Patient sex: M
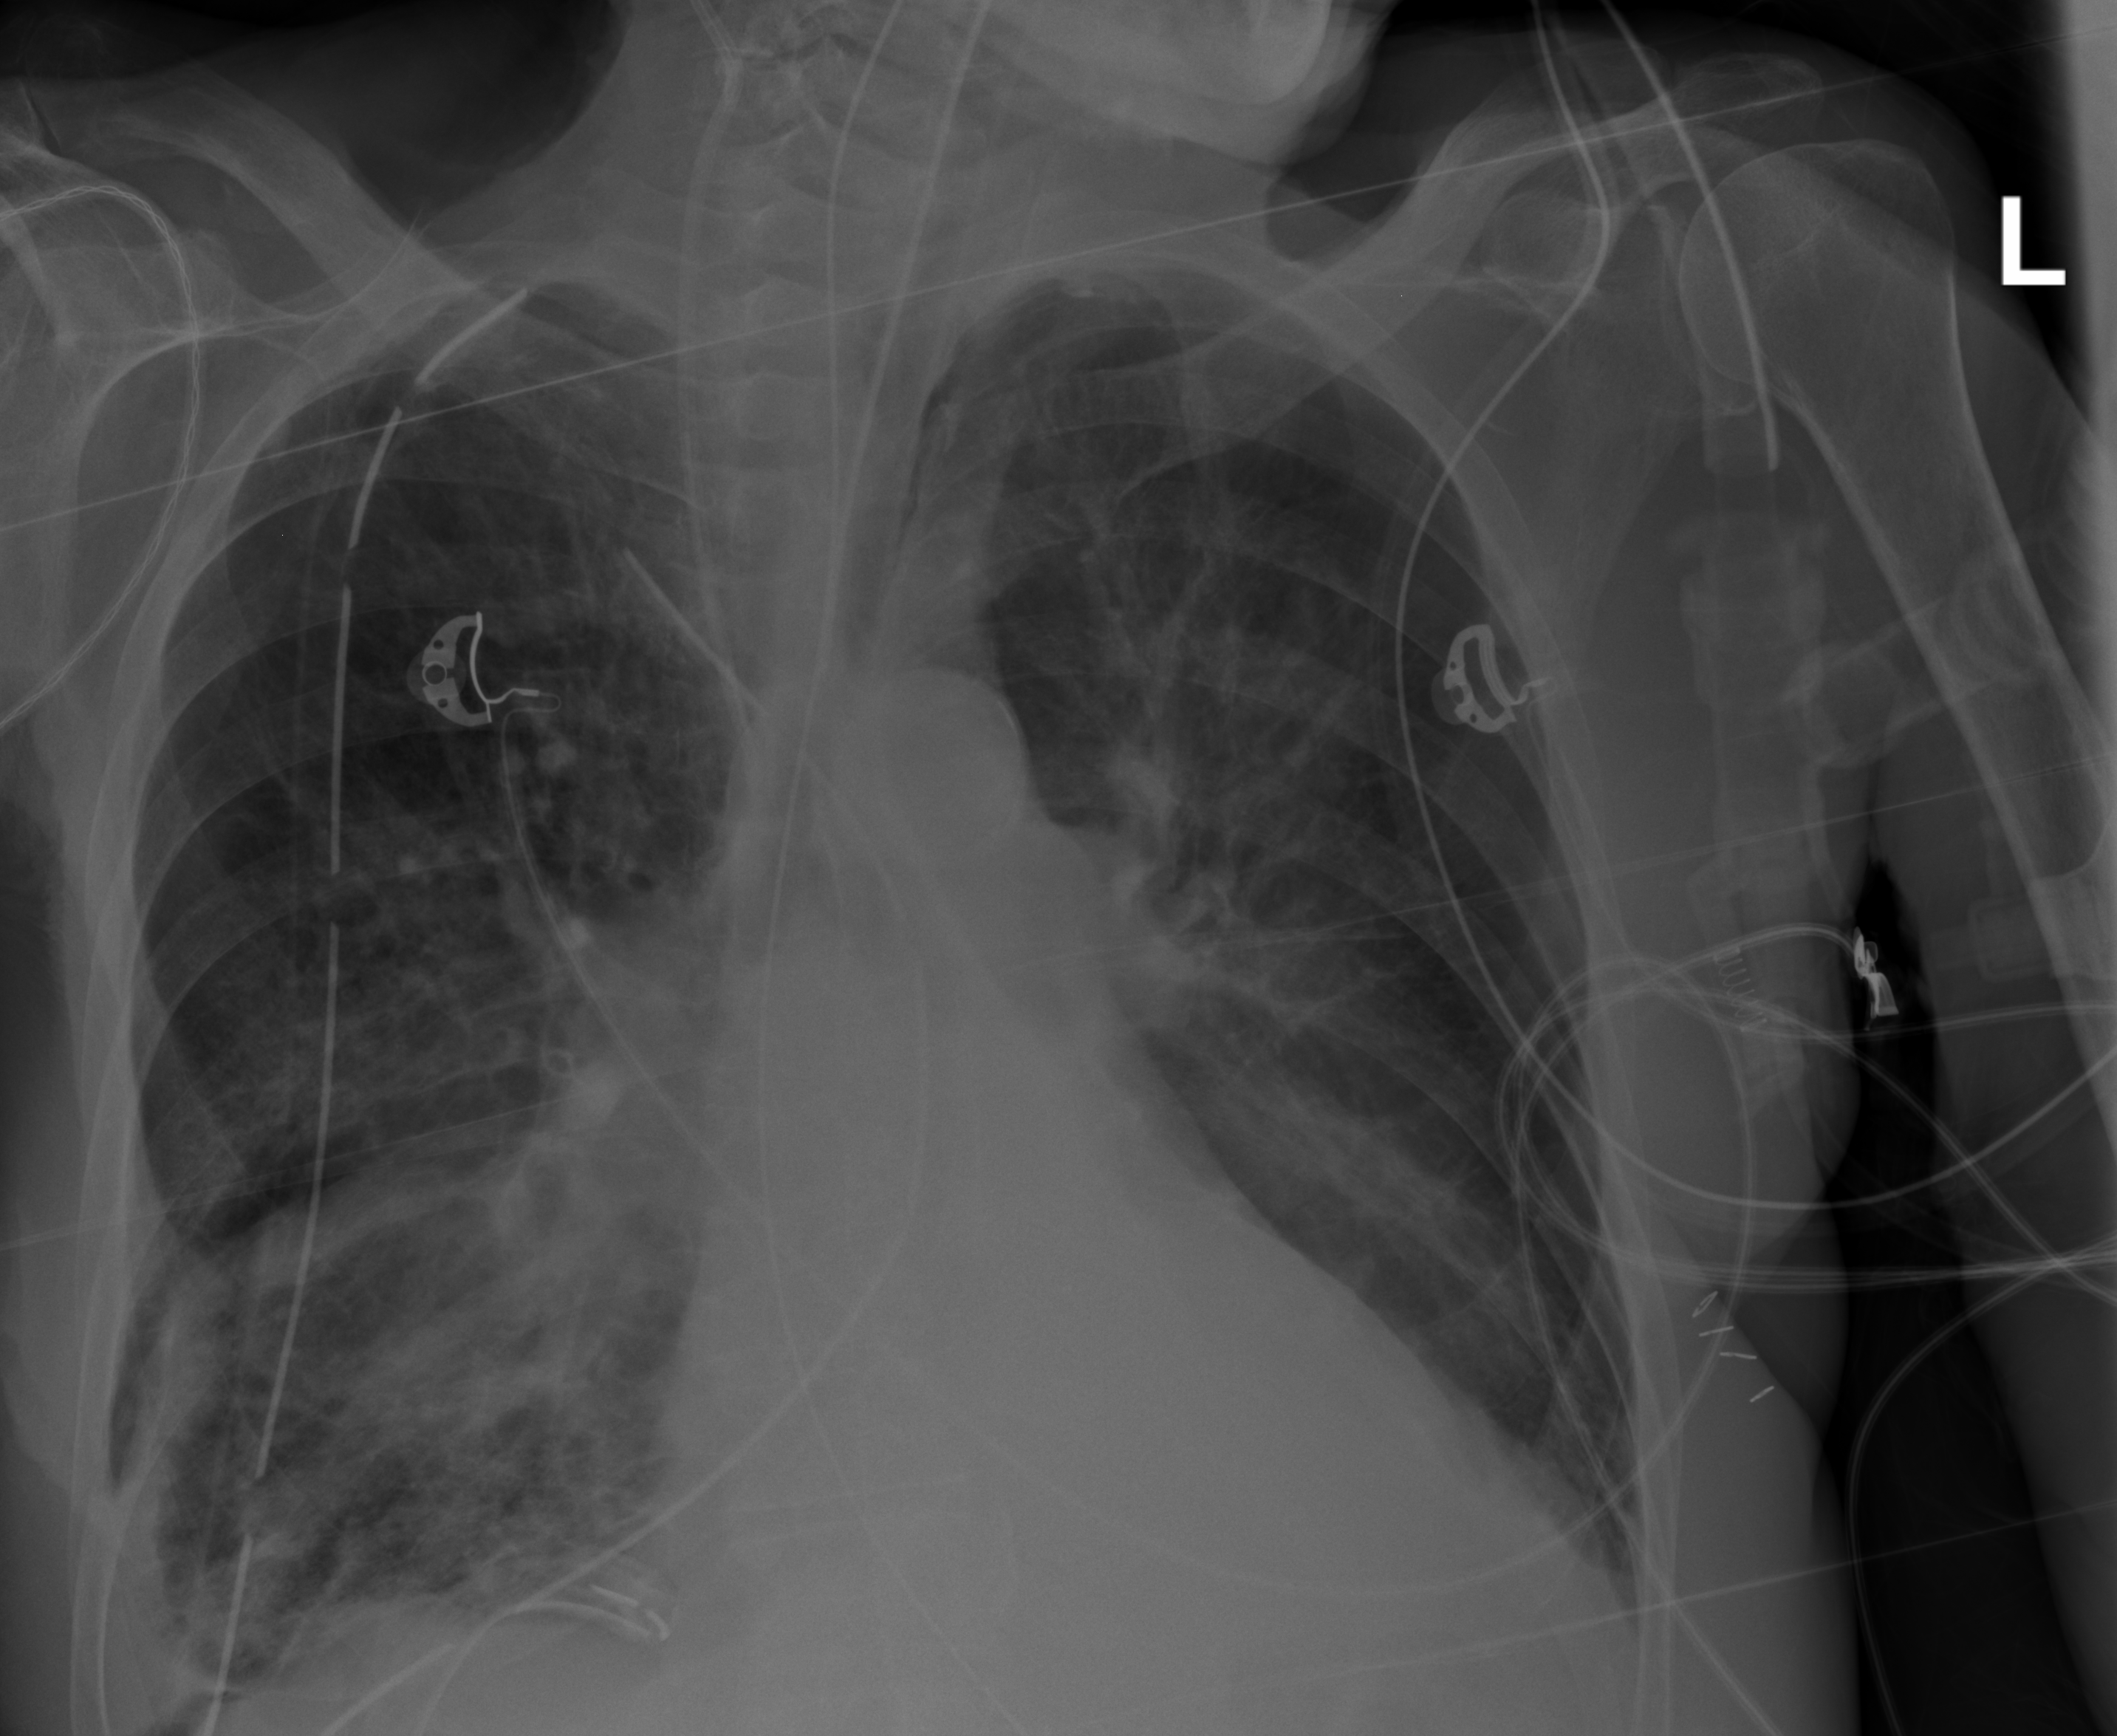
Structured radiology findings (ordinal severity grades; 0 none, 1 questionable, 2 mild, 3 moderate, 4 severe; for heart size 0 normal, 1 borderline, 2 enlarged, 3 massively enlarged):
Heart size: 1
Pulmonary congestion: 2
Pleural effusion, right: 2
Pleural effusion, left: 1
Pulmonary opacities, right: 0
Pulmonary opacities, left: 2
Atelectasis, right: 3
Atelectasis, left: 2